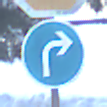
Verkehrszeichen: VorgeschriebeneFahrtrichtungRechts
Zusatzzeichen oben: Stop
Umgebung: Outdoor, Nature
Tageszeit: MorningAfternoon
Wetter: Clear
Licht: Natural
Jahreszeit: Winter
Kontrast: LowContrast